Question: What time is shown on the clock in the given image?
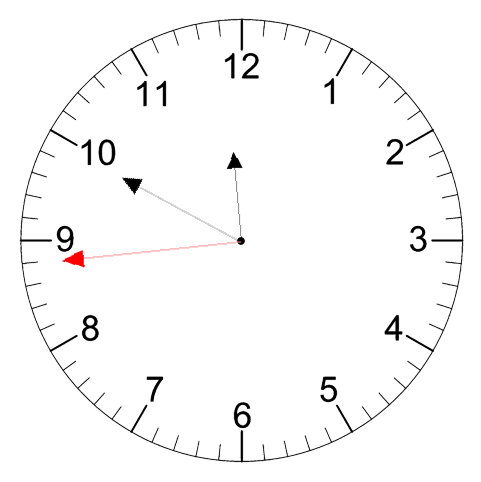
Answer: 11:49:44